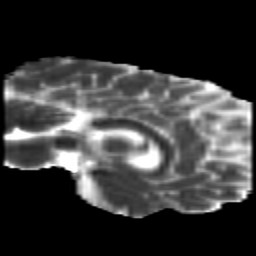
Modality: MD
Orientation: sagittal
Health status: healthy
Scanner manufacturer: siemens
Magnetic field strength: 3 T
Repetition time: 10 s
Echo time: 0.092 s